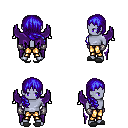
a pixel art fantasy rpg character, male body template, dark elf, purple skin, purple wings, gold greaves, blue right-swept hairstyle, metal gloves, gray slippers, four views (front, back, left, right), 2x2 character sprite sheet, small pixel art, hard edges, no anti-aliasing